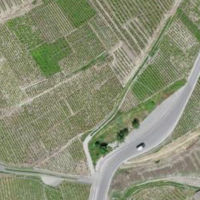
EUNIS habitat code: 40
Species observed at this site:
Cichorium intybus
Opuntia humifusa